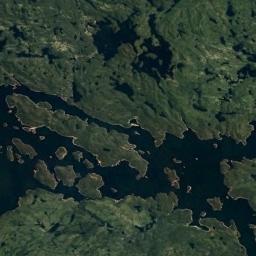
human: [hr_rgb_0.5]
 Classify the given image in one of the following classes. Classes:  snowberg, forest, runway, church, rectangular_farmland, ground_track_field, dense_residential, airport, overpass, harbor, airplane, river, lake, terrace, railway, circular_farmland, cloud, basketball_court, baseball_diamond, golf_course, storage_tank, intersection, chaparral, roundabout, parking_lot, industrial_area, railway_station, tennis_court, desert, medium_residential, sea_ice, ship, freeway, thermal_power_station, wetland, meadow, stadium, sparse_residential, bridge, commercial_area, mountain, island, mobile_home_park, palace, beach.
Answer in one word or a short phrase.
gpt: wetland